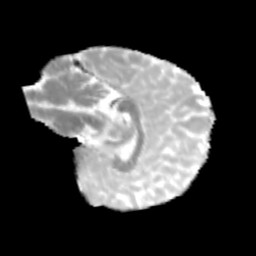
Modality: MD
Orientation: sagittal
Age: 11
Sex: male
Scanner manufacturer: siemens
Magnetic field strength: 3 T
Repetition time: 3.8 s
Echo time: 0.07 s